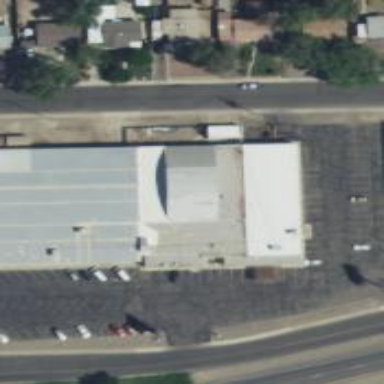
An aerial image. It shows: Commercial building with gabled roof.